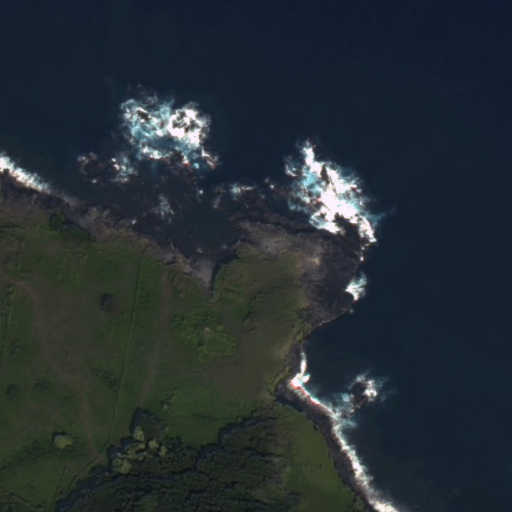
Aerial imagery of cape in Hawaii named Opikoula Point containing only unknown